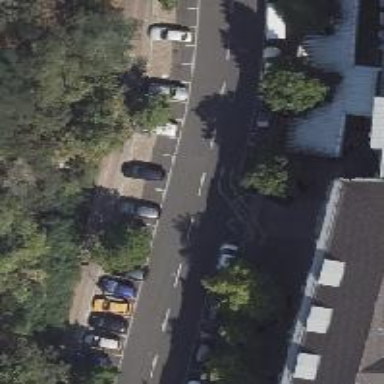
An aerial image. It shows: Residential road with asphalt surface and separate sidewalk. There is street side parking available on the right side.